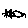
Label: cat